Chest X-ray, PA view. Patient: 45 years old, sex F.
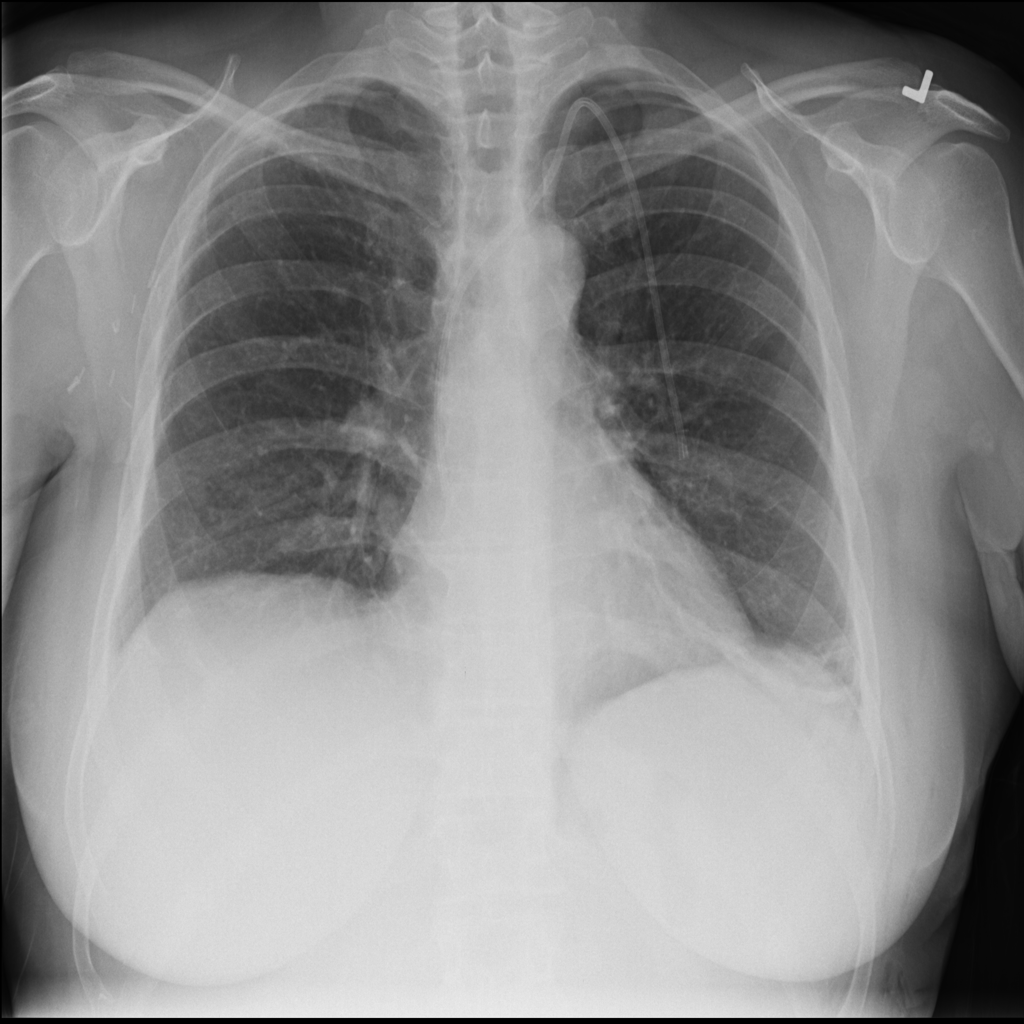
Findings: Pneumothorax